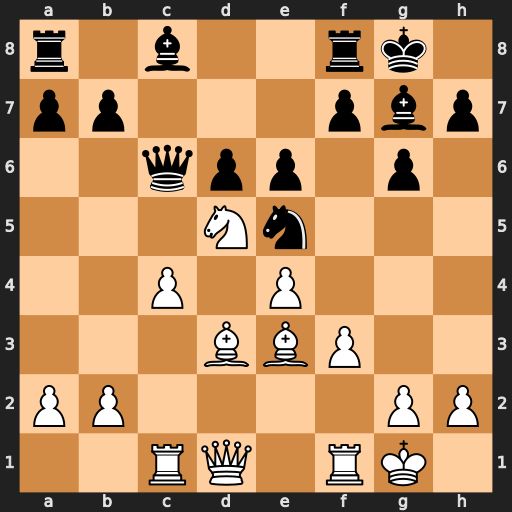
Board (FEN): r1b2rk1/pp3pbp/2qpp1p1/3Nn3/2P1P3/3BBP2/PP4PP/2RQ1RK1
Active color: w
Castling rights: -
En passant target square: -
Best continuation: Ne7+ Kh8 Nxc6